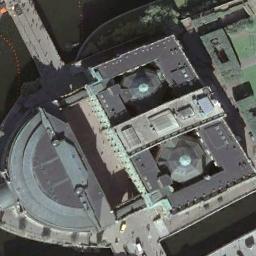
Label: palace